Aerial crown-view tile of a tropical tree (Barro Colorado Island, Panama), acquired 20240918:
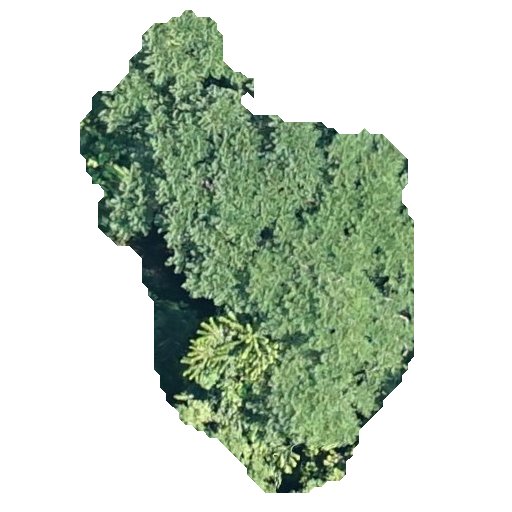
Species: Jacaranda copaia
GBIF accepted scientific name: Jacaranda copaia
Crown area: 157.713 m²